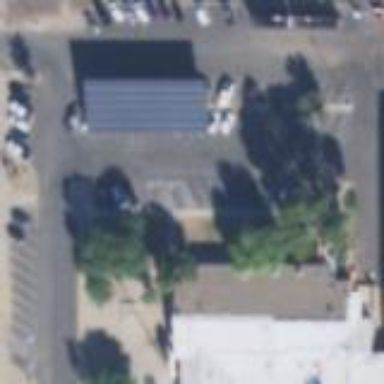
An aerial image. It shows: Parking area with surface.